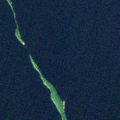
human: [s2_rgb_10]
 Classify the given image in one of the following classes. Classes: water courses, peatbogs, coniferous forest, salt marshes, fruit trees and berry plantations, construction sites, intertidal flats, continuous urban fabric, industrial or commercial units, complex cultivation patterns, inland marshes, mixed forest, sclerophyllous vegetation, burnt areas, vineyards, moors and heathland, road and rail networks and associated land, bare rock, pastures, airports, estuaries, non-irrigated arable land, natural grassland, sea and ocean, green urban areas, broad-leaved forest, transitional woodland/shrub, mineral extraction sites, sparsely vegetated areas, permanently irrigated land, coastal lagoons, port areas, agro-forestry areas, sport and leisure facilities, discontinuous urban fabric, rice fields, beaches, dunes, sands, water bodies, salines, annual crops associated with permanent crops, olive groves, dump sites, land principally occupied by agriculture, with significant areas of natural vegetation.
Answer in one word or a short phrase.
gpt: water bodies